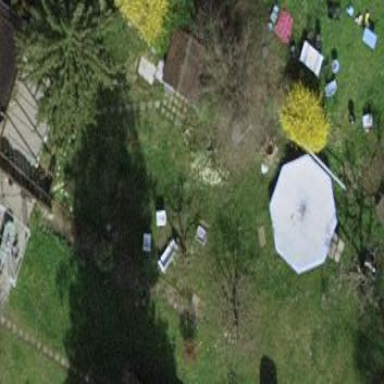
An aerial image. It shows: Garden enclosed by fence.